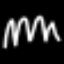
Label: squiggle